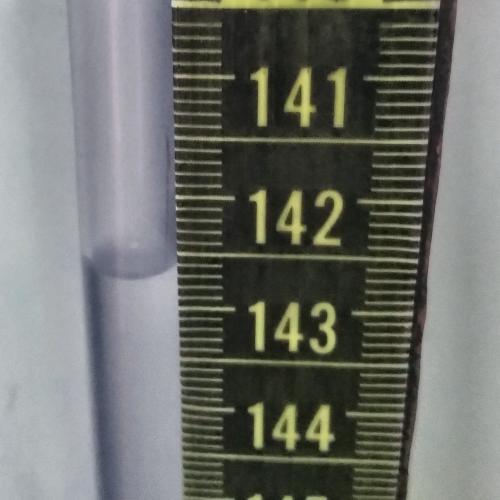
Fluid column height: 142.7 cm